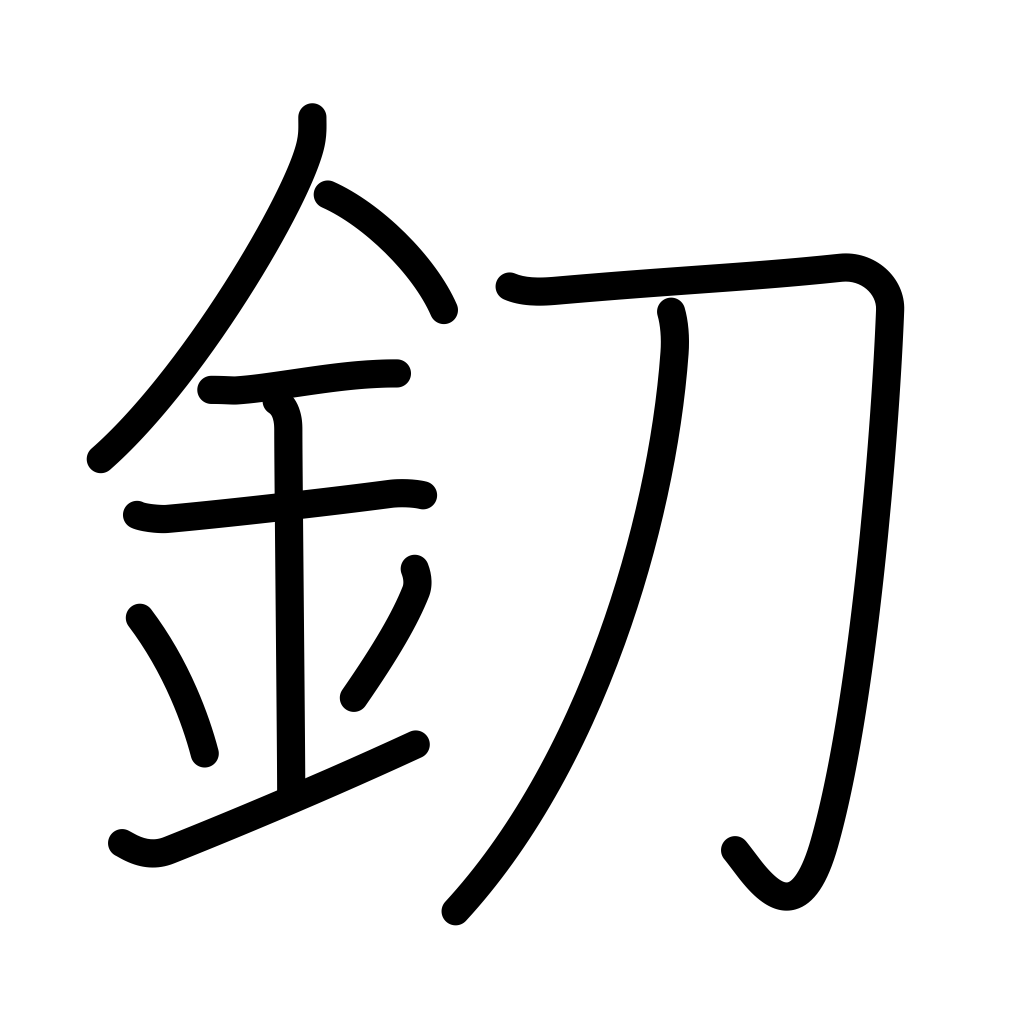
Meaning: knife, sword